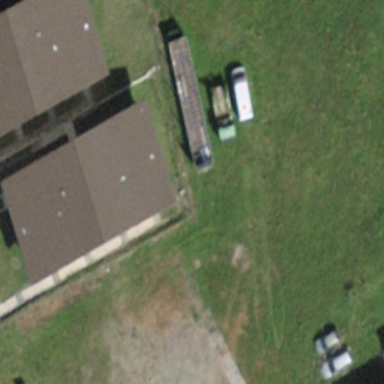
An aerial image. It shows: Hut.